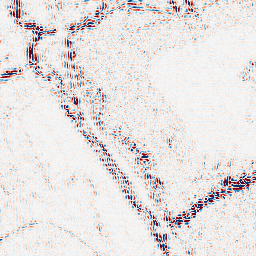
Category: wavelet
Decomposition family: wavelet_dwt
Decomposition parameters: wavelet: sym4
level: 2
Upsampling method: cubic_mitchell
Upsampling parameters: scale: 8
Upsampling scale: 8